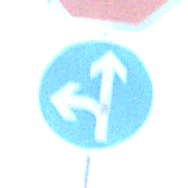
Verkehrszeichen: VorgeschriebeneFahrtrichtungGeradeausOderLinks
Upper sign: Stop
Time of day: MorningAfternoon
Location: Outdoor (Nature)
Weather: Clear
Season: NotSpecified
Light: Natural